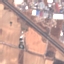
Label: Highway